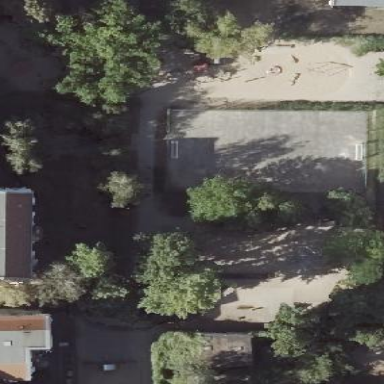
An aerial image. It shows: Playground area for leisure activities on the land.